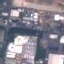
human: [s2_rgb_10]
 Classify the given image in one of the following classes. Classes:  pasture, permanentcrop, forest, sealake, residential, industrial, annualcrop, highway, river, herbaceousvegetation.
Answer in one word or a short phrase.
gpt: Industrial